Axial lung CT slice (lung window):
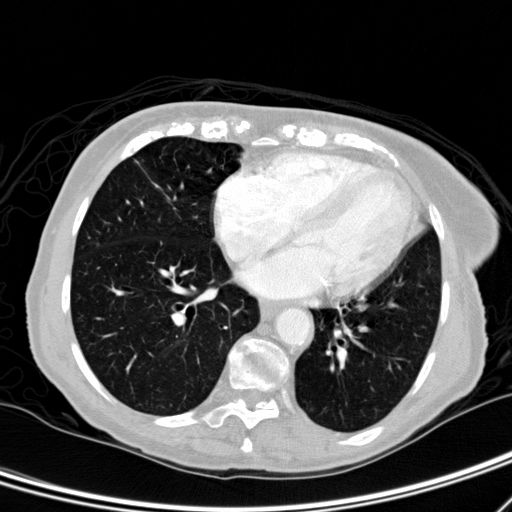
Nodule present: no